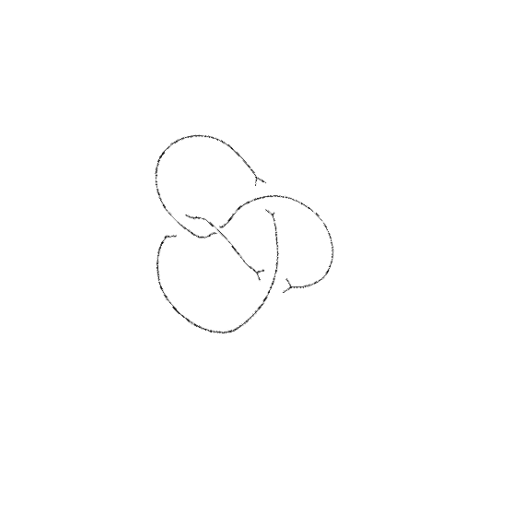
Crossing number: 4